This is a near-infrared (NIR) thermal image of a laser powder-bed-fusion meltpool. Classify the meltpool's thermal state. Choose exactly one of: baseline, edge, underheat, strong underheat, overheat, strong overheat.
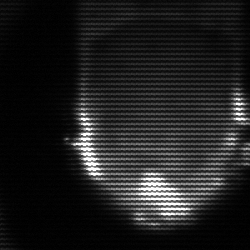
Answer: baseline